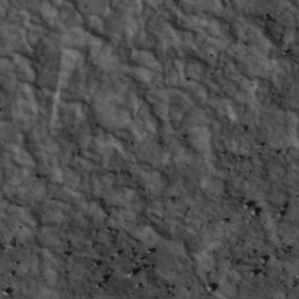
Label: non_frost